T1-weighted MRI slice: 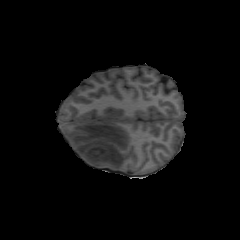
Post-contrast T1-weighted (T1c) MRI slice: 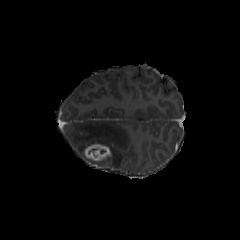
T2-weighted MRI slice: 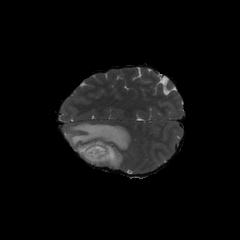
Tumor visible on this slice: yes